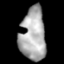
Tissue: lung
Cell type: T cells
Senescence score: 0.241
Nuclear area (px): 1306
Mean DAPI intensity: 171.47